Field crop: tomato
Growth stage: 2
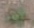
Species: solanum